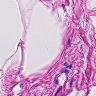
Metastatic tissue present: no